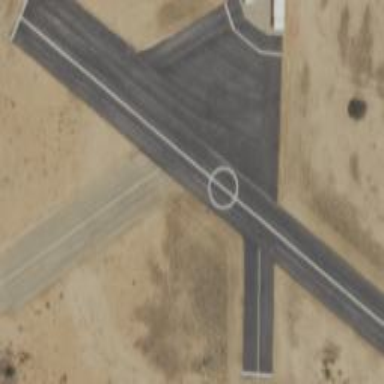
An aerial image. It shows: Image of taxiway at airport.